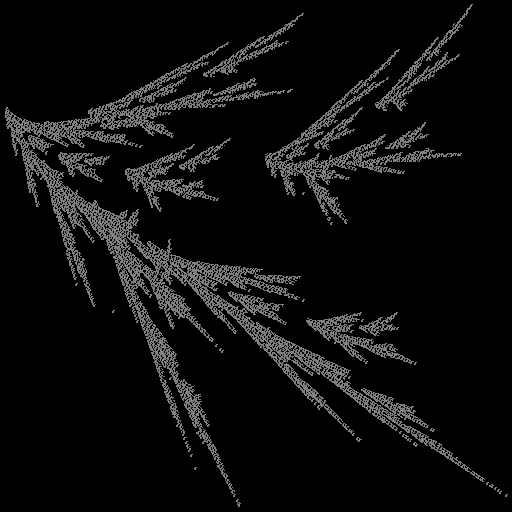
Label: filmyfern